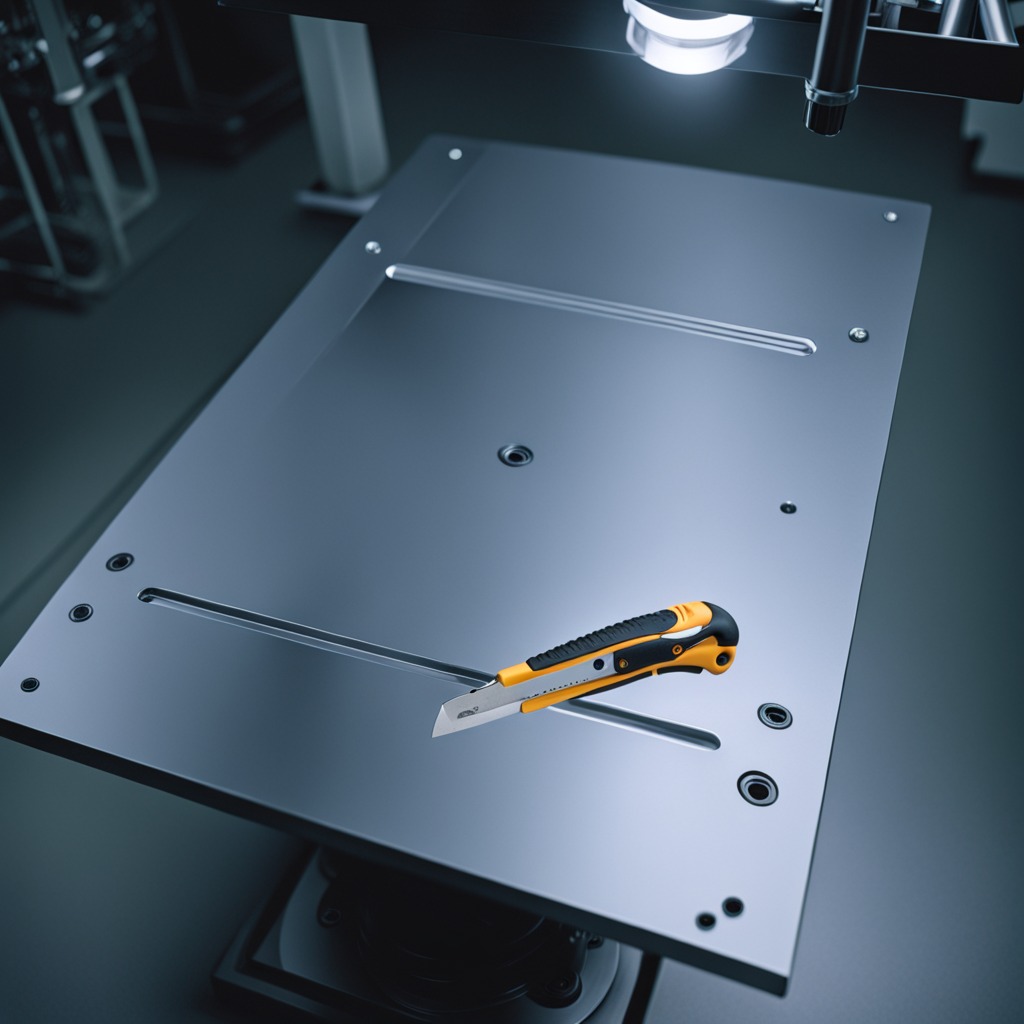
A utility knife lying on a metal table in a machine shop under fluorescent lights